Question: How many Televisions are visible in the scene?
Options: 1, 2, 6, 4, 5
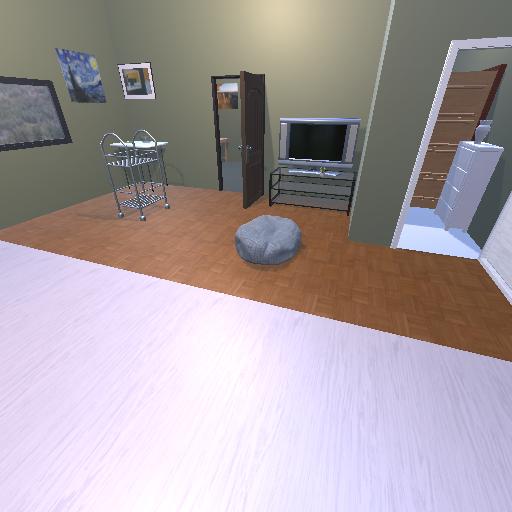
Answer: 1